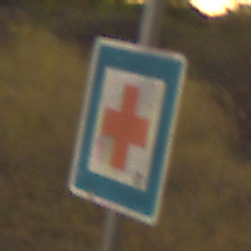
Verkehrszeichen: ErsteHilfe
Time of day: Night
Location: Outdoor (Nature)
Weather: Clear
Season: NotSpecified
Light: Natural